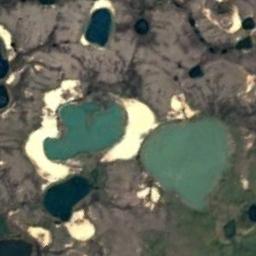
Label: lake